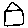
Label: house